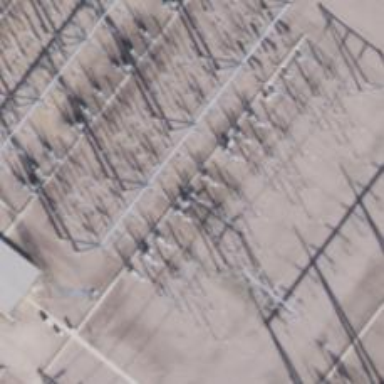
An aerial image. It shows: Switch for power supply.